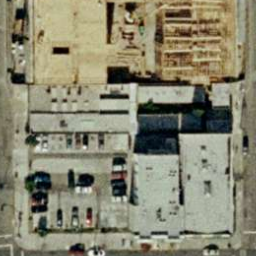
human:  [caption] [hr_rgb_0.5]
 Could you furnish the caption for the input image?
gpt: Buildings and roads .

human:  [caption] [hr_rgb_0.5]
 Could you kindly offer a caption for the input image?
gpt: Many cars parked in the roof parking lot on the buildings .

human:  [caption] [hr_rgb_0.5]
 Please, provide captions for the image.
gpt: There are some buildings with roof parking lot .

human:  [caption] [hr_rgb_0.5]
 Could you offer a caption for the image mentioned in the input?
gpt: There are many cars parked in the roof parking lot on the buildings .

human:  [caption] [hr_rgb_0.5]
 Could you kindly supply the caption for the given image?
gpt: Buildings with roof parking lot .